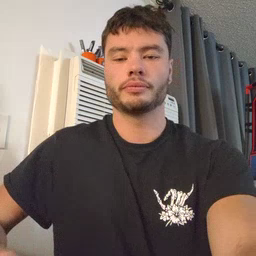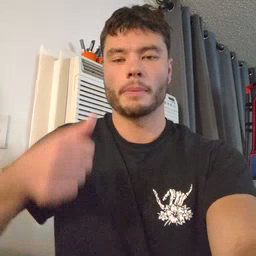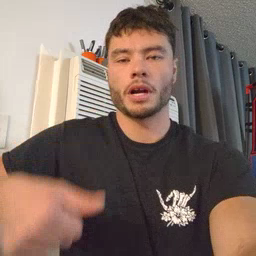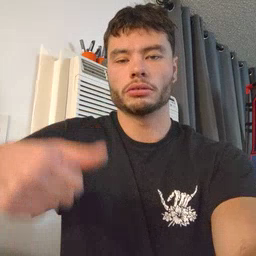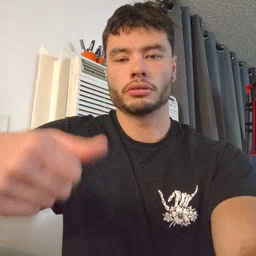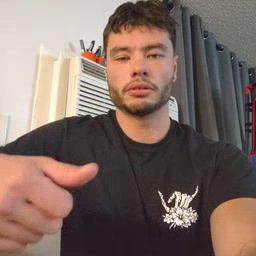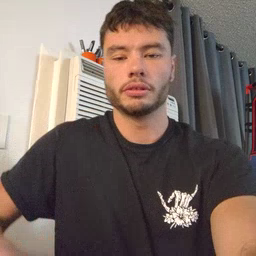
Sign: puzzle